Question: So I have a flat 2d Polygon and I would like to rotate each point of the Polygon around a axis defined by two 2d Points. These rotated points are later used to generate a 3d rotations object from the flat 2d Polygon.
So I got this at the moment:
1. Calculate the axis normal position of one polygon point.
2. From this point I calculate the matrix with a matrixLookAt(pointOnLine, polygonPoint, upVec) function
3. Then I rotate the matrix on the Z-Axis with 45deg
4. And finaly I multiply the polygonPoint with the computed matrix.
But with this method I don't get any usefull results.
For better unterstanding:
P1 & P2 are defining the axis
Psrc is the polygonPoint
and Pdest is the final point in 3d

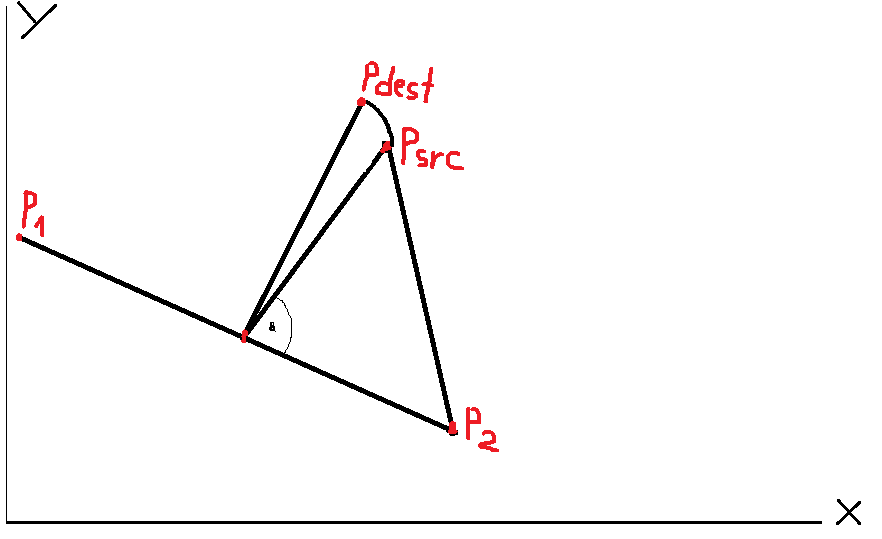
Answer: Far easier to be done. Just modify your model matrix before drawing using <URL>:
'''
glRotatef(angle, vx, vy, vz);
'''
- 'angle'- 'vx''vy''vz'
Or, to use it with 2 points given:
'''
glRotatef(p1.x - p2.x, p1.y - p2.y, p1.z - p1.z);
'''
If your rotation axis doesn't go through your world's origin, you'll have to adjust everything so your axis goes through the origin using <URL>:
'''
glTranslatef(-p1.x, -p1.y, -p1.z); // move one point on the vector into the origin
glRotatef(p1.x - p2.x, p1.y - p2.y, p1.z - p1.z); // rotate everything
glTranslatef(p1.x, p1.y, p1.z); // move everything back into position
'''